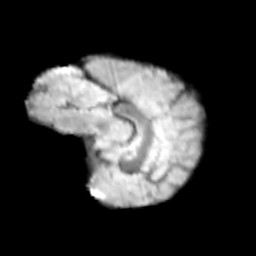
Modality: T2w
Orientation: sagittal
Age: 9
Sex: female
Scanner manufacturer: siemens
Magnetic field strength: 3 T
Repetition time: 3.8 s
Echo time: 0.07 s